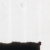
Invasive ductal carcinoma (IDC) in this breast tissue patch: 0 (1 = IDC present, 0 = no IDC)